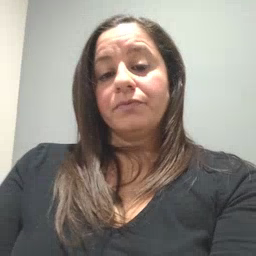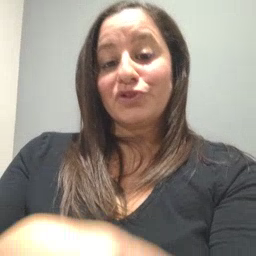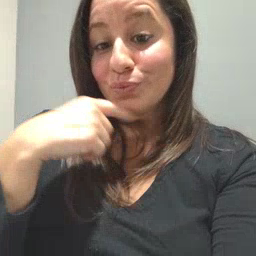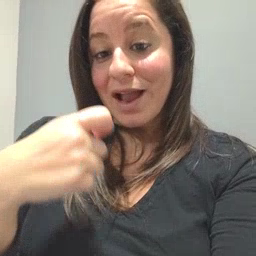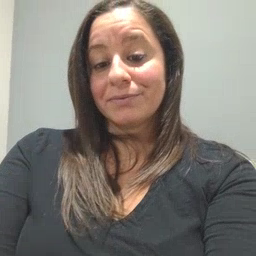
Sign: dry